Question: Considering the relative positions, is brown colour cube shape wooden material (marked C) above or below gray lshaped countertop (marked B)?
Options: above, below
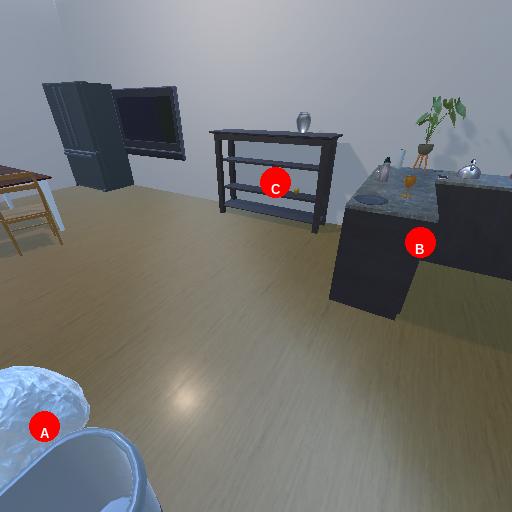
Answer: above